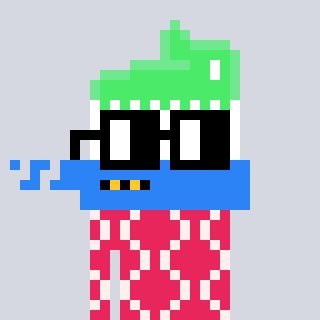
a pixel art character with square black glasses, a toothbrush-shaped head and a redpinkish-colored body on a cool background